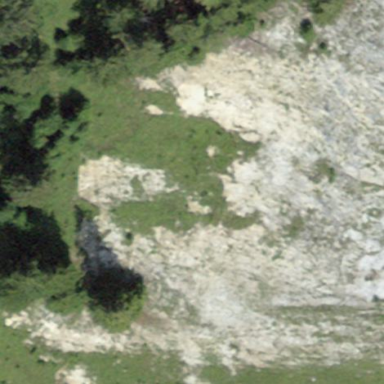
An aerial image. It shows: Natural scree.